Question: I am trying to add an iAd to my iPad app, which only works in landscape. However, when the ad appears, it does not fit the width of landscape (it has the dimensions for portrait). I have set the autoresizing masks below, yet nothing happens. How do you get this to work?
'''
[iAd setAutoresizingMask:UIViewAutoresizingFlexibleRightMargin | UIViewAutoresizingFlexibleTopMargin | UIViewAutoresizingFlexibleHeight];
'''

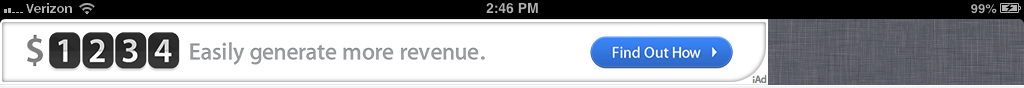
Answer: The 'ADBannerView' already exists in a XIB file and is linked using an 'IBOutlet'. Even though the 'ADBannerView' is extended in the XIB, it does not show this way on a device. Even setting up the autoresizing masks and using autolayout did nothing. So, I set the width of the frame of the iAd manually.
'''
iAd.frame = CGRectMake(iAd.frame.origin.x, iAd.frame.origin.y, 1024, iAd.frame.size.height);
'''